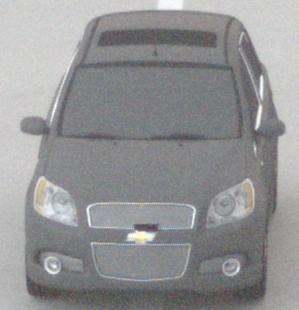
Make: Chevrolet
Model: Aveo 1.2
Detailed model: Aveo
Model produced from: 2008/06
Model produced until: 2011/01
Doors: 3
Color: gray
Road condition: dry road
Daytime: night
Contrast: low contrast